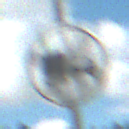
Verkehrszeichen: EndeUeberholverbotKraftfahrzeuge
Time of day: Midday
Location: Outdoor (Nature)
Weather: PartlyCloudy
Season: NotSpecified
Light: Natural